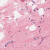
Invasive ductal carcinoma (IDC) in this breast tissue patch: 0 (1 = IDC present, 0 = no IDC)